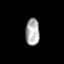
Tissue: prostate
Cell type: T cells
Senescence score: 0.6952
Nuclear area (px): 363
Mean DAPI intensity: 175.73